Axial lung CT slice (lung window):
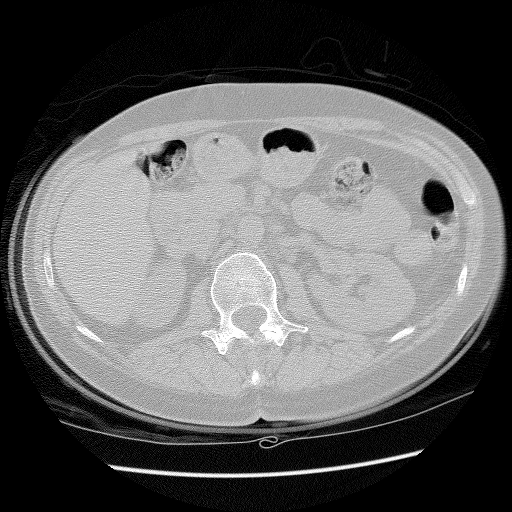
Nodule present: no